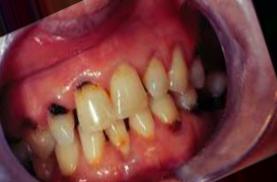
Condition: Caries